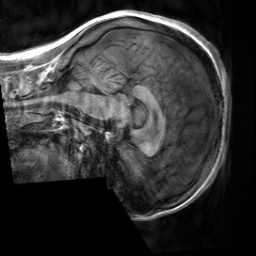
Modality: T1w
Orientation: sagittal
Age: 19
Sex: female
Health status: healthy
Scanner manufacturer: siemens
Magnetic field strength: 3 T
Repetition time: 2 s
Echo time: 0.00232 s